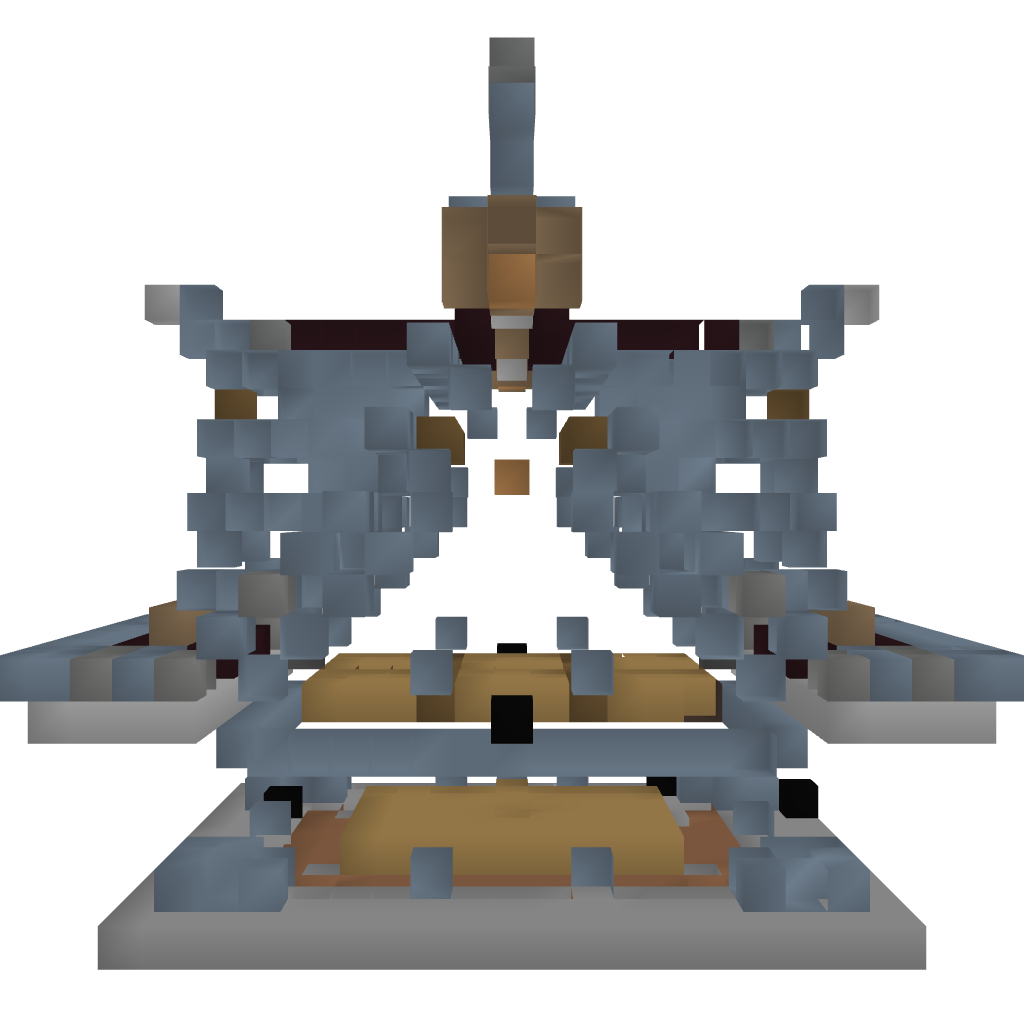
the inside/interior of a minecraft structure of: EuroAsian Style home